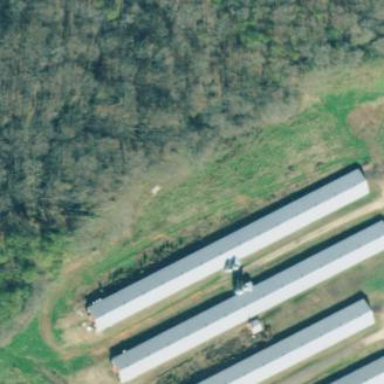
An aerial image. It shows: Poultry house.